Question: I am looking for advice on the best way to parse a Microsoft Excel file and update/store the data into a given SQL Server database. I using ASP.NET MVC so I plan on having a page/view take in an Excel spreadsheet and using that user given file I will need to use C# to parse the data from the columns and update the database based on matches with the spreadsheet column that contains the key column of the database table. The spreadsheet will always be in the same format so I will only need to handle on format. It seems like this could be a pretty common thing I am just looking for the best way to approach this before getting started. I am using Entity Framework in my current application but I don't have to use it.
I found this solution which seems like it could be a good option:
'''
public IEnumerable<MyEntity> ReadEntitiesFromFile( IExcelDataReader reader, string filePath )
{
var myEntities = new List<MyEntity>();
var stream = File.Open( filePath, FileMode.Open, FileAccess.Read );
using ( var reader = ExcelReaderFactory.CreateOpenXmlReader( stream ) )
{
while ( reader.Read() )
{
var myEntity = new MyEntity():
myEntity.MyProperty1 = reader.GetString(1);
myEntity.MyProperty2 = reader.GetInt32(2);
myEntites.Add(myEntity);
}
}
return myEntities;
}
'''
Here is an example of a what a file might look like (Clock# is the key)

So given a file in this format I want to match the user to the data table record using the clock # and update the record with each of the cells information. Each of the columns in the spreadsheet have a relatable column in the data table. All help is much appreciated.
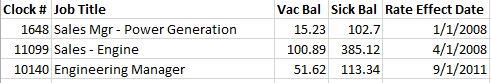
Answer: You can use the classes in the namespace 'Microsoft.Office.Interop.Excel', which abstracts all the solution you found. Instead of me rewriting it, you can check out this article: <URL>.
Better yet, why not bypass the middle man? You can use an existing ETL tool, such as Pentaho, or Talend, or something to go straight from Excel to your database. These types of tools often offer a lot of customization, and are fairly straightforward to use. I've used Pentaho quite a lot for literally what you're describing, and it saved me the head ache of writing the code myself. Unless you want to/need to write it yourself, I think the latter is the best approach.